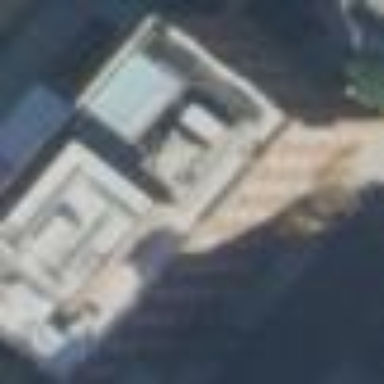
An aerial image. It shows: Hotel building.